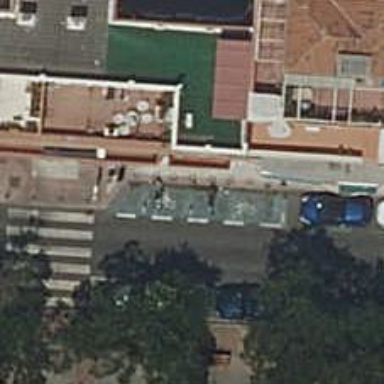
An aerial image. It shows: Motorcycle parking area.